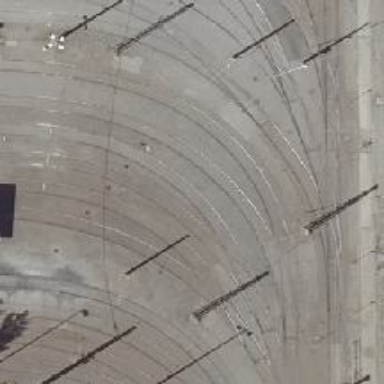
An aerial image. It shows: Tram railway running through yard with contact lines for electrification.